Question: Let's say I have a rectangle-shaped object. I want to move it along a path. Is it possible to position this object according to not only one point, but two points on it? For example, the point A on the object is at 125,220, in this case I want point B to be at 140,235.This way I want to set the direction of the object.
In Objective-c (and I assume in other languages too) when we say "Position of a graphical object" we think of only one point, which is usually the bottom-left corner. But positioning
an object according to only that point will just redraw the object with the lower left corner in another point, and the rest part will be determined according to the height and the width of the object, which does not do what I want.
EDIT:
As you can see (and probably it's what you naturally expect) the object will move as a box from one point to another, because there's only one point determining it's position. You ask why I need a different thing. Because I have a timer and a curved path. Each time the timer ticks I need my object to be at a different location(the next position in an array of dumped points). So, instead of adding to X and Y coordinates, I explicitly tell the object to be at certain place. This way I want to achieve normal movement of my object along the curved path. When the front part of the object moves to some point, I need the rear part to move to a certain point as well.
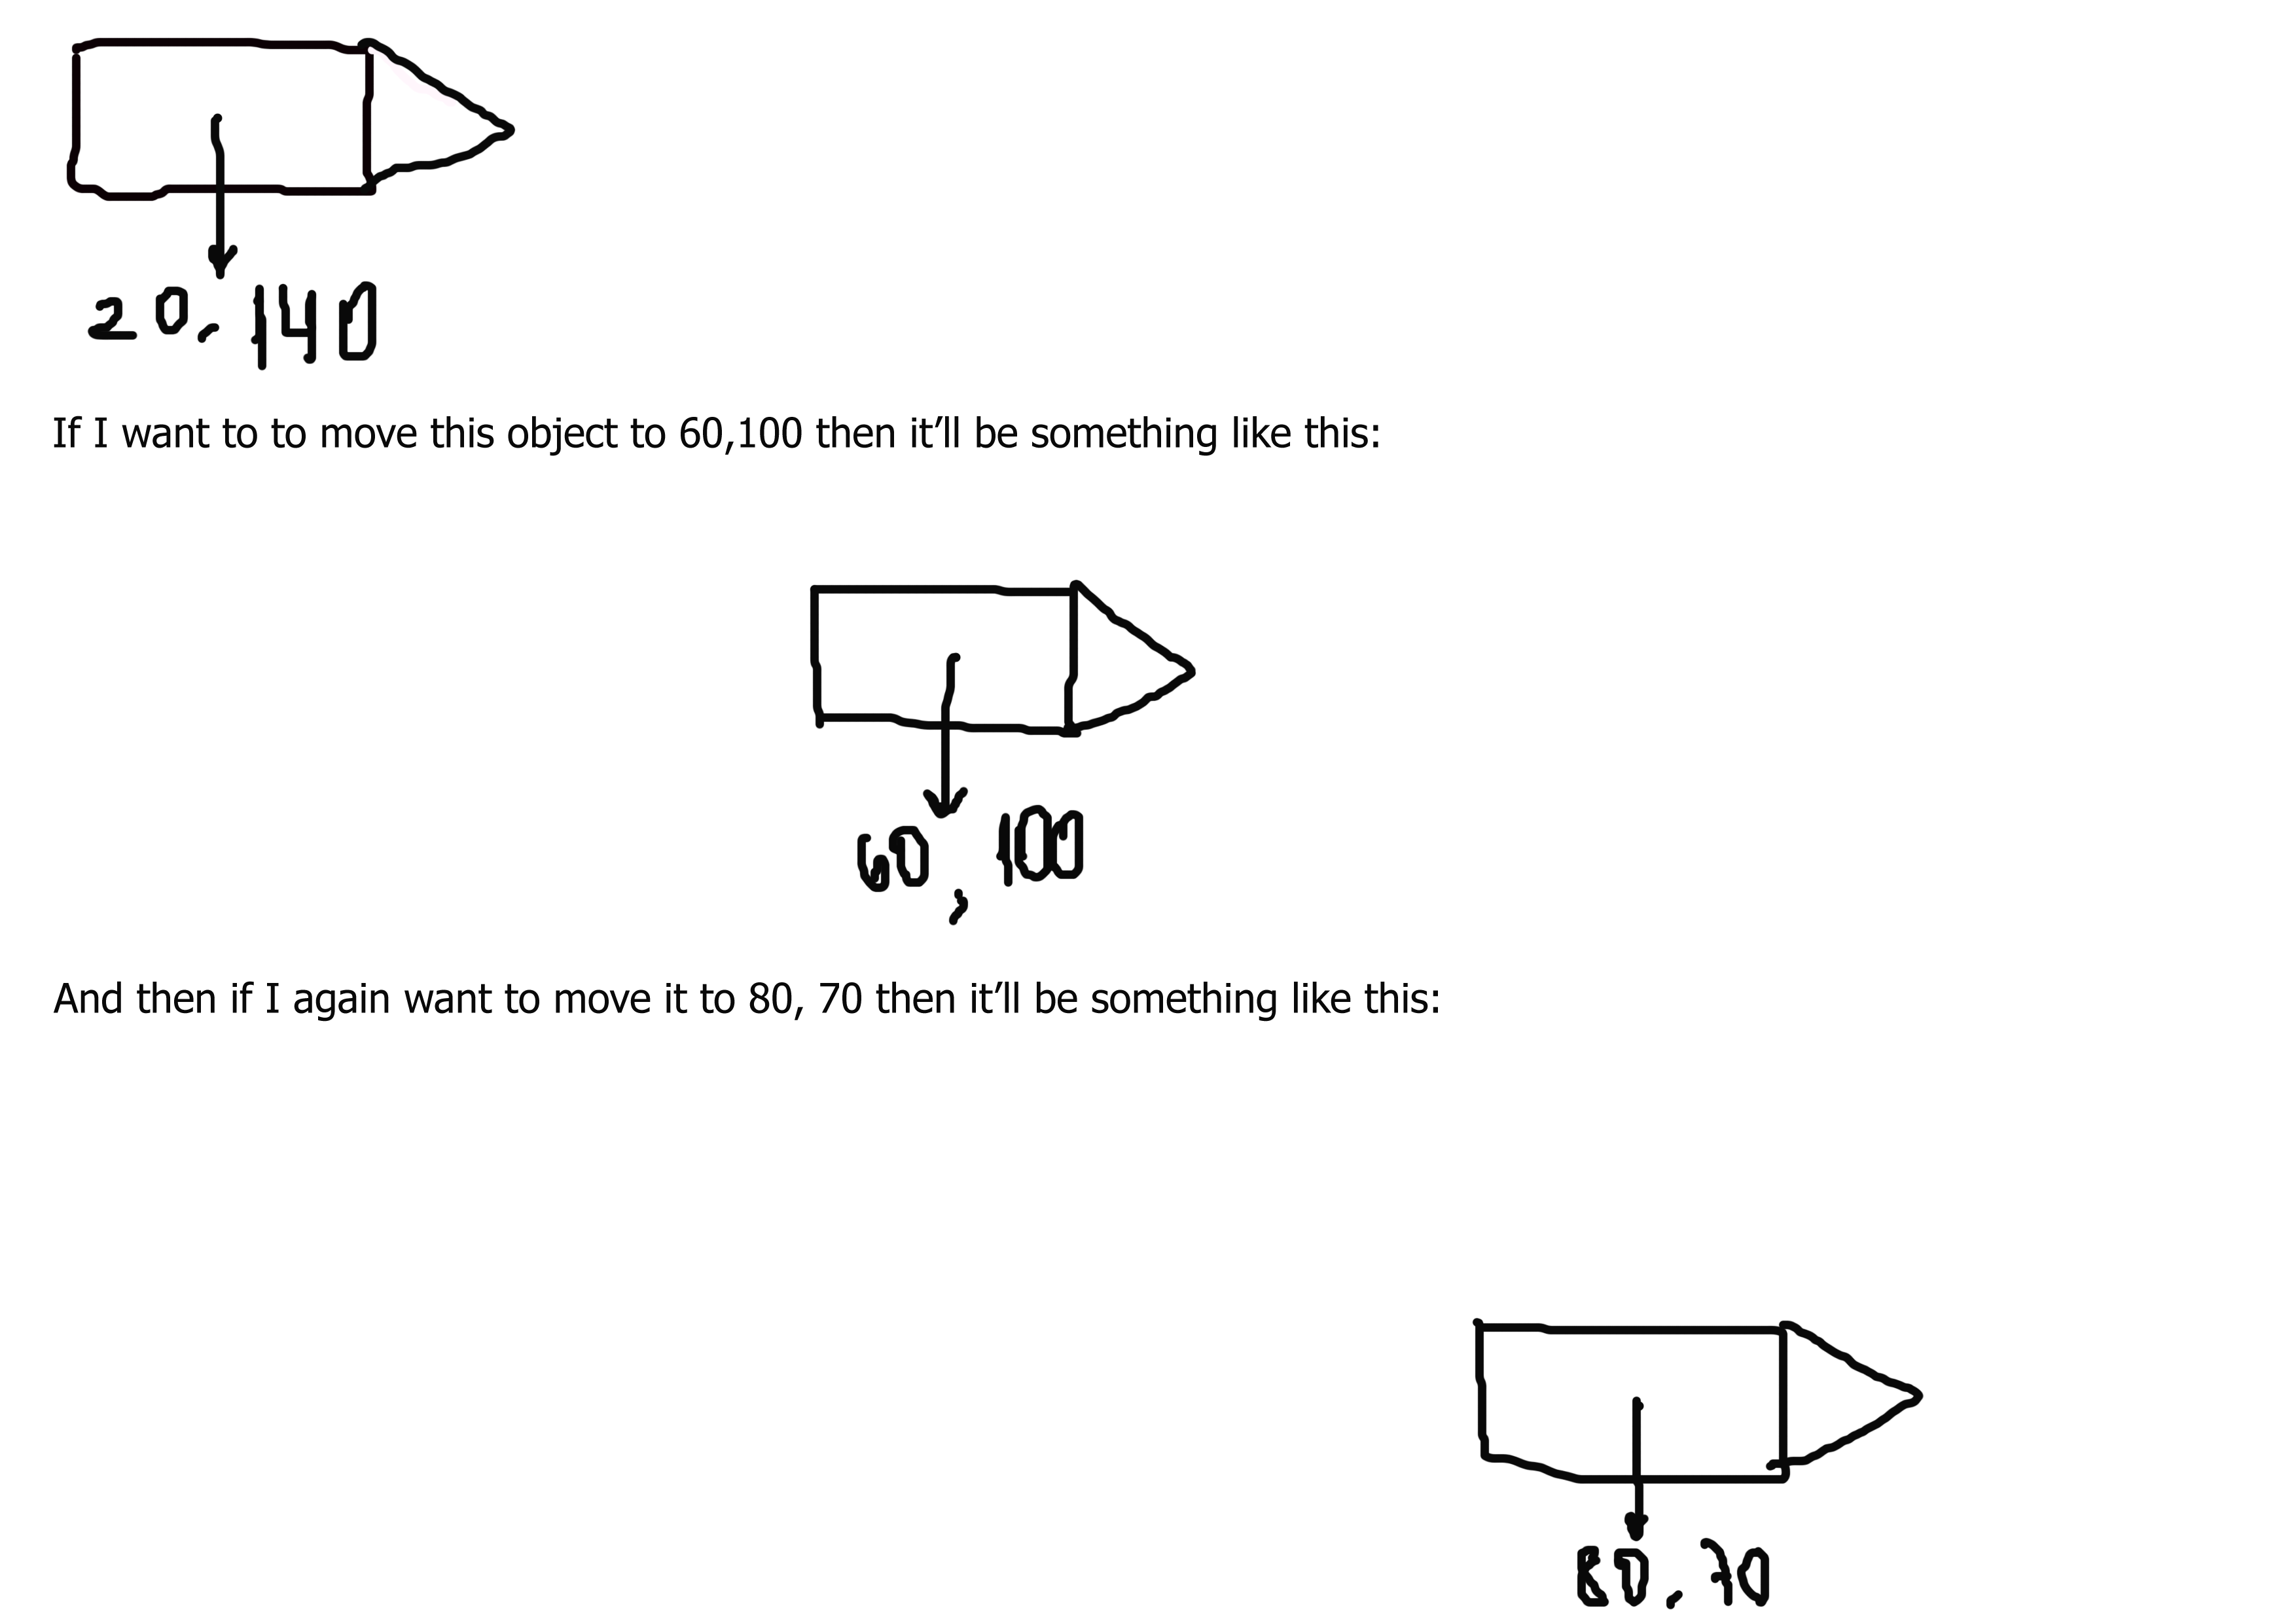
Answer: I finally found a way to do do it. I have to rotate the object according the prior and the next points. So, assume there are points A,B,C,D,E,F,G,H on the path that the object will travel along. If the car is at point D, to calculate the rotation angle I do the following:
'''
myObject.rotation=-atan((D.y-C.y)/(D.x-C.x))/3.141592*180;
'''
As you can see it's just maths. A fine tuning can be applied to get a better, smoother rotation. Here for instance I subtract the Y of the previous position from the Y of the current position, then I do the same thing for X and then I get the minus arctangance of their ratio. But you can do
'''
-atan((E.y-C.y)/(E.x-C.x))/3.141592*180;
'''
Choosing the right positions to subtract their x and y coordinates will result in the right and smooth rotation.
I think you can guess that 3.141592 is M_PI;